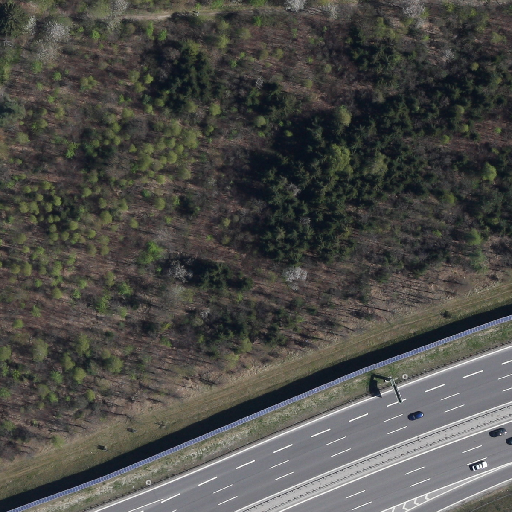
Referring expression: light-duty vehicle driving on the road